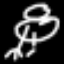
Label: frog